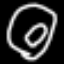
Label: donut